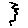
Label: zigzag